Question: I have following dropdown created in cshtml page:
'''
@( Html.Kendo().DropDownList().Name("ddlCode").OptionLabel("Select Code...").BindTo(@ViewBag.dropDown)
.DataTextField("Title")
.DataValueField("domainCode")
'''
I am binding this dropdown on checking of oneof the checkbox on my page.
On checking of checkbox i have called javascript function and written ajax script as follows:
'''
var ddl = $('#ddlCode').data("kendoDropDownList");
$.ajax({
url: "/PP/BindDropDown",
data: {
'Id': paramID
},
dataType: "json",
type: 'POST',
cache: false,
success: function (_data) {
ddl.dataSource.data(_data)
},
error: function () {
//
}
});
'''
BindDropdown of PPController contains code as:
'''
public JsonResult BindDropDown(string ID)
{
List<TEAMS_PP.Entity.correlations> list = new correlation().getDropDownvalues(ID);
ViewBag.dropDown = list;
return Json(list);
}
'''
My problem is when dropdown gets bound it shows its items as "'Undefined'" as below:

How can i bind this dropdown???
I am using MVC4 Kendo UI Controls
Entity.Correlations:
'''
public correlations() { }
public correlations(DB.EH_PP_DmainComp item)
{
//this.code = Convert.ToInt32( Convert.ToString(item.domainCode));
this.correlatedText = item.description;
this.codeTitle = item.title;
//Component 1a: Demonstrating Knowledge of Content and Pedagogy
//ArrayList arrCode = new ArrayList();
string[] arrCode = Convert.ToString(item.title).Split(':');
string[] code = Convert.ToString(arrCode[0]).Split(' ');
this.code = Convert.ToString(code[1]);
}
public DB.EH_PP_DmainComp ToDB()
{
var rec = new DB.EH_PP_DmainComp();
return rec;
}
public DB.EH_PP_DmainComp ToDB(DB.EH_PP_DmainComp rec)
{
return rec;
}
}
'''
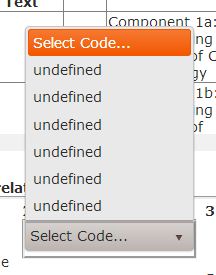
Answer: What's happening is that here...
'''
@(Html.Kendo().DropDownList().Name("ddlCode").OptionLabel("Select Code...").BindTo(@ViewBag.dropDown)
.DataTextField("Title")
.DataValueField("domainCode")
'''
You are telling the 'DropDownList' to find the 'Title' and the 'domainCode' property in the 'correlations' class. However, the 'correlations' class does NOT have such properties.
To make this work you have to do one of the followings:
1. Add a Title and domainCode property to the correlations class
2. Use a different model object that exposes this property so that the dropdown list can bind to it